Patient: sex F, age 58
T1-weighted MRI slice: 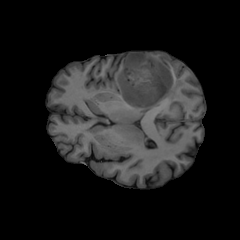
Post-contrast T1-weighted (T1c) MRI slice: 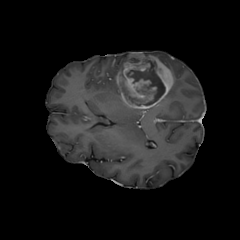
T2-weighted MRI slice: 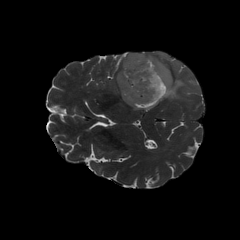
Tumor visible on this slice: yes
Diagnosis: Glioblastoma, IDH-wildtype
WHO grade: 4